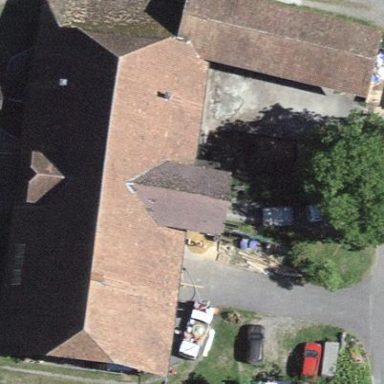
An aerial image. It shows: Farm building.